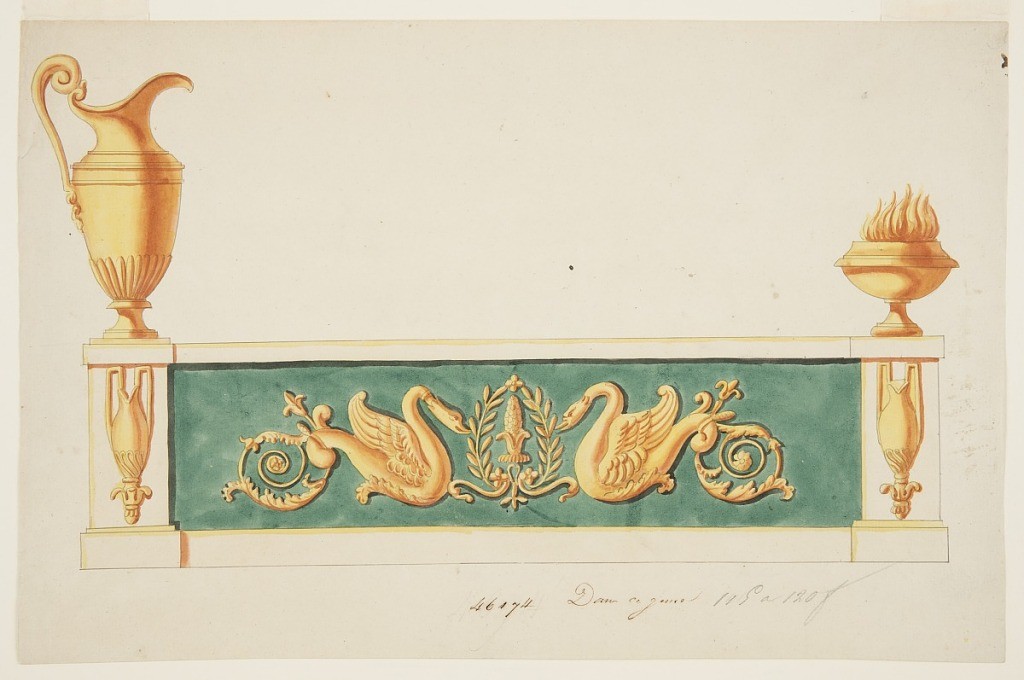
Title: Design for an Andiron
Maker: Lefebvre Manufactory, Tournai
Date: early 19th century
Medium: Brush and yellow, red, green, black watercolor, pen and black ink, on cream laid paper
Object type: Drawing
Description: Horizontal design, two pilasters, center panel. Large pitcher at left, low bowl with flame at right. Front of pilasters decorated with two-handled pitchers. Elongated front panel shows two fantastic swans flanking a stylized pineapple surrounded by a leaf motif.